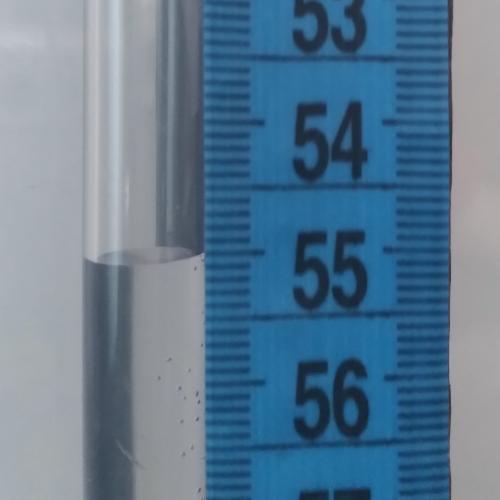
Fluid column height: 55.0 cm